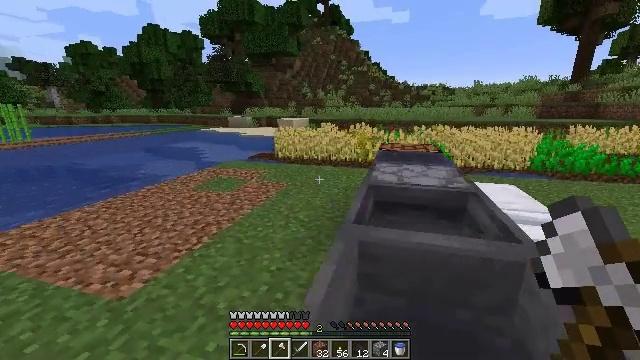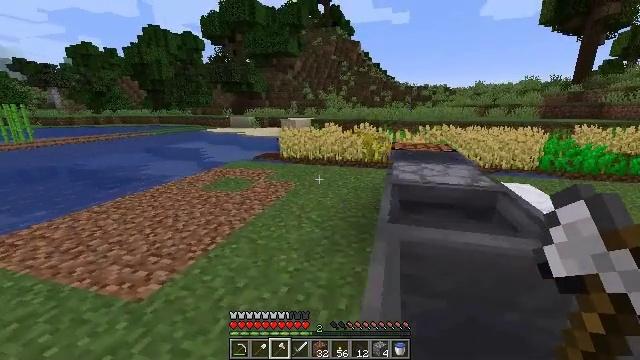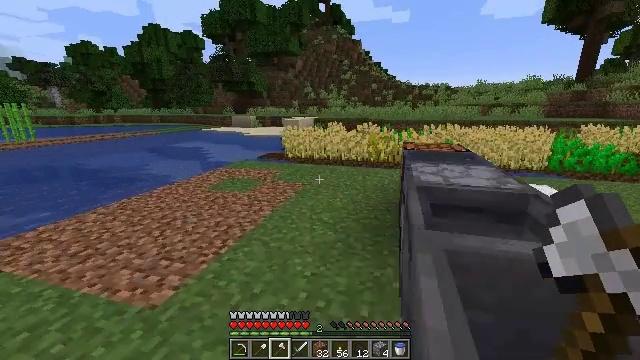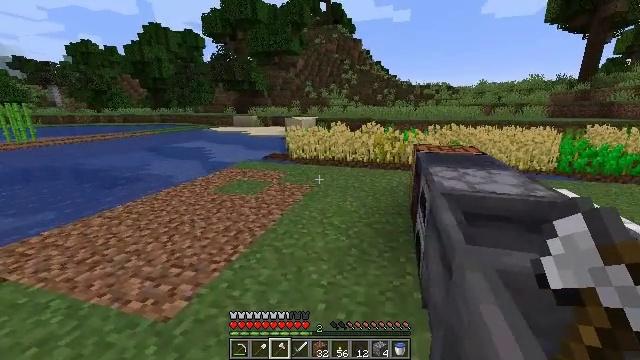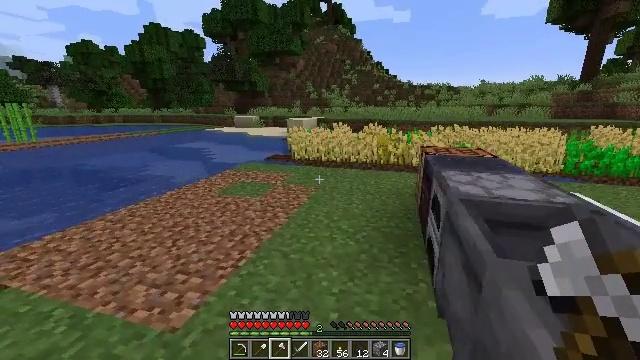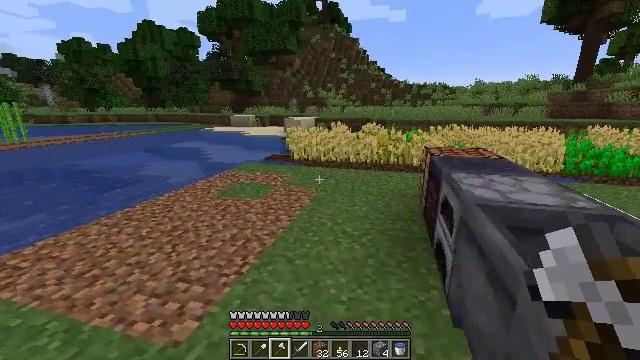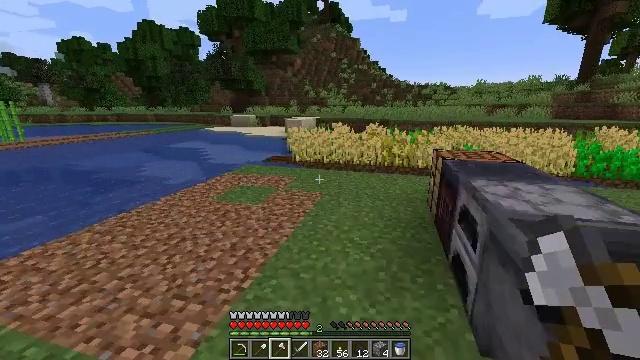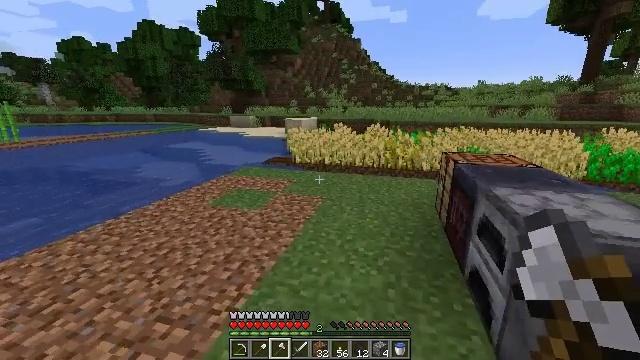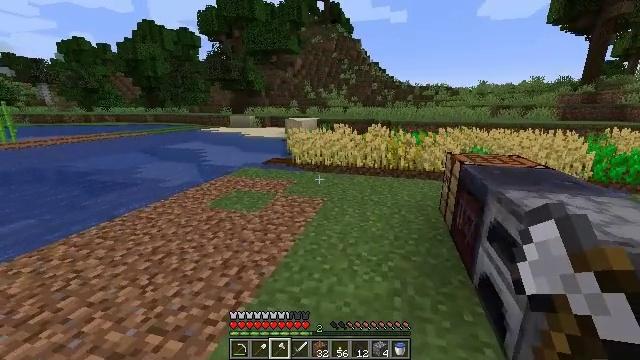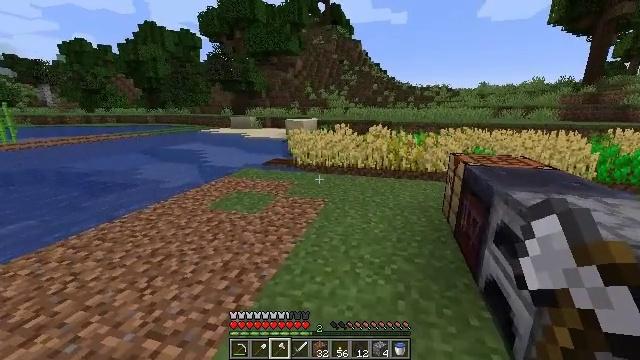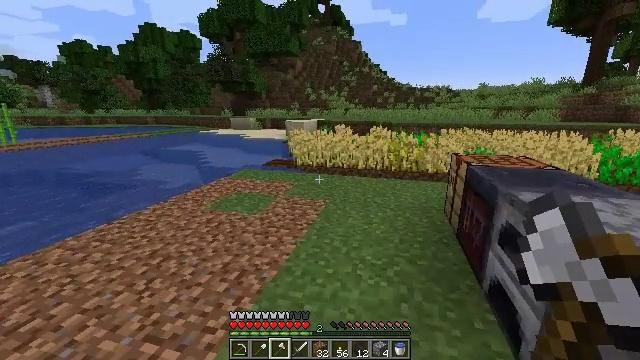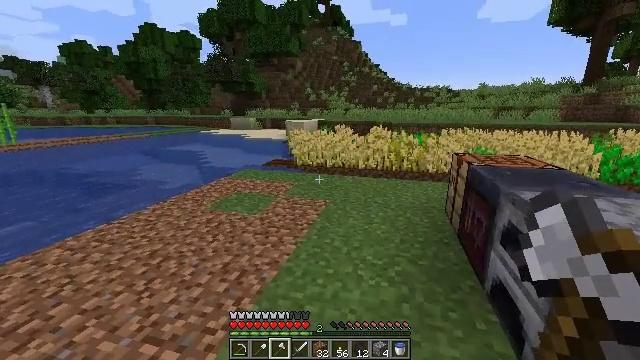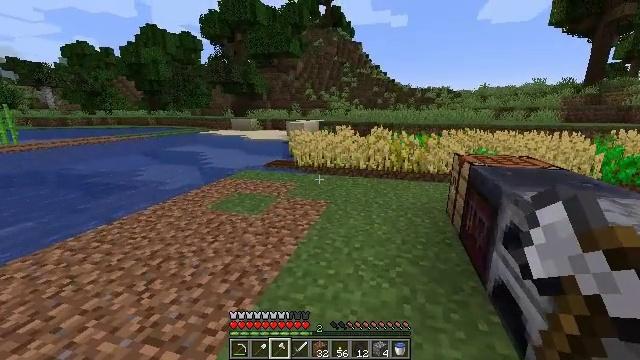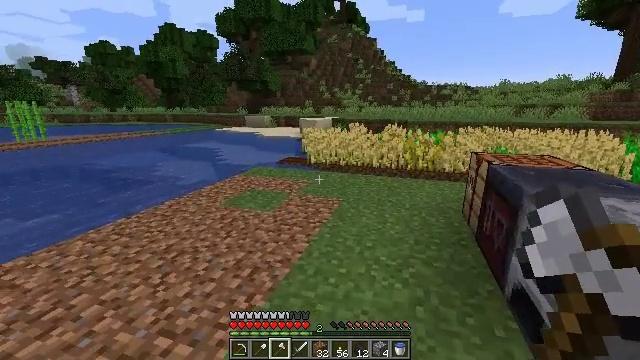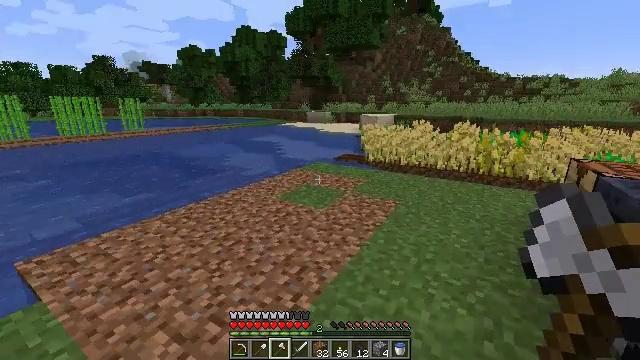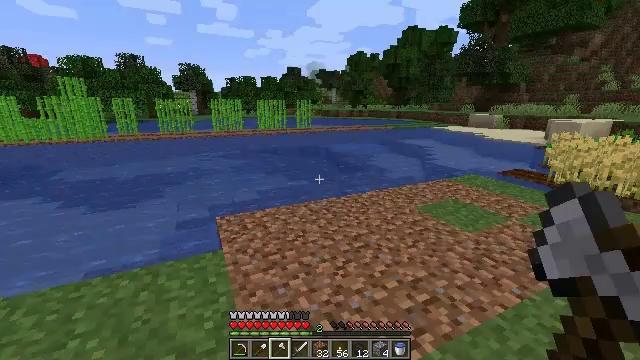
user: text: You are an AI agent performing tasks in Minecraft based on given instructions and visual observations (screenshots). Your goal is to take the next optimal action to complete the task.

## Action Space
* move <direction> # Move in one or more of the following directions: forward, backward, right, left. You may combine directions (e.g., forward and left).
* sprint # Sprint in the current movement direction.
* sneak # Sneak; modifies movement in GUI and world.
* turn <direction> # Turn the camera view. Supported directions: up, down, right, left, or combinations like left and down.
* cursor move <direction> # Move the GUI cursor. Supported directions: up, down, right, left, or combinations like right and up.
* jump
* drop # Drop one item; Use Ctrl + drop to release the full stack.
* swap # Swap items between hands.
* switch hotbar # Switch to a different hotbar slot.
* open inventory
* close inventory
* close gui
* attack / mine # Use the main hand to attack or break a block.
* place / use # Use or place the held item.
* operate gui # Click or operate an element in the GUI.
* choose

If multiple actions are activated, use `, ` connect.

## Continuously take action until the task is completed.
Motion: motion action
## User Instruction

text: Destroy the wheat to collect it.
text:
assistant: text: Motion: move forward and move left
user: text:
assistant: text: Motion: move forward and move left
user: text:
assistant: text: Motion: move forward and move left
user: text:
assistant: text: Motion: move forward and move left
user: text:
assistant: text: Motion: move forward
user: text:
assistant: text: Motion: move forward
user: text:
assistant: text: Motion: move forward
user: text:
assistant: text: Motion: no_op
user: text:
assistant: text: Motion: no_op
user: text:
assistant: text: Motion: no_op
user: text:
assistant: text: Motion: no_op
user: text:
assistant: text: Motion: no_op
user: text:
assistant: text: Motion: move forward, turn left
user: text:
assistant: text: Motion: move forward, turn left
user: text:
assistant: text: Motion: move forward, turn left
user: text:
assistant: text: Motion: move forward and move right, turn left
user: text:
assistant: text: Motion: move forward and move right, turn left
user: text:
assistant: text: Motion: move forward and move right, turn left
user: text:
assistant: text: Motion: move forward and move right, turn left
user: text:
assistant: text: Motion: move forward and move right
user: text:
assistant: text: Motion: move right
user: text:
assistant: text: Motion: no_op
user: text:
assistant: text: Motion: no_op
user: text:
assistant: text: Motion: no_op
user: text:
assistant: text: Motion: no_op
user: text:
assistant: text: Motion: no_op
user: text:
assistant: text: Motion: turn right and down
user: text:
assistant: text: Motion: turn right and up
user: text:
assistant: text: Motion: turn right and up
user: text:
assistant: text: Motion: move forward, turn right and down